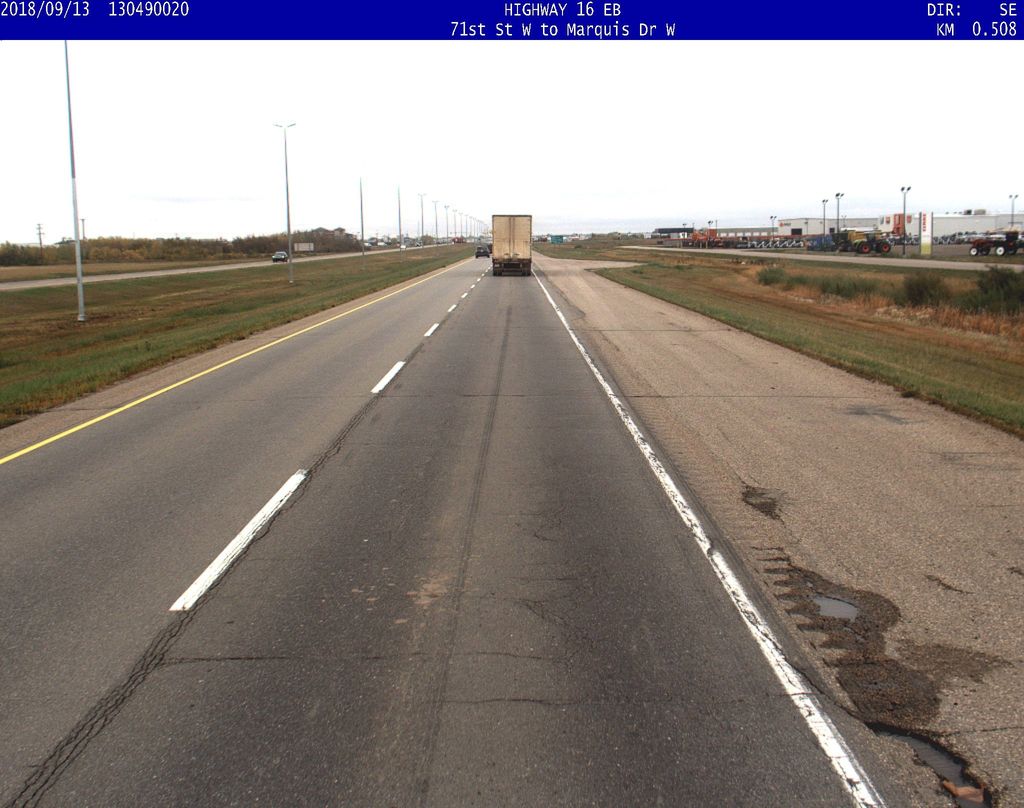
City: saskatoon